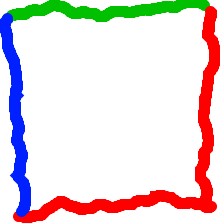
Shape: square